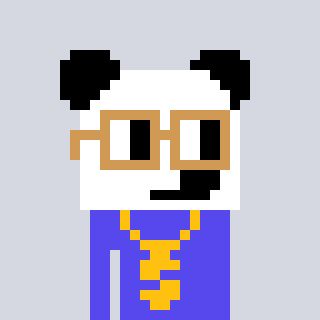
a pixel art character with square brown glasses, a panda-shaped head and a computerblue-colored body on a cool background